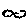
Label: cloud